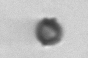
Label: bead